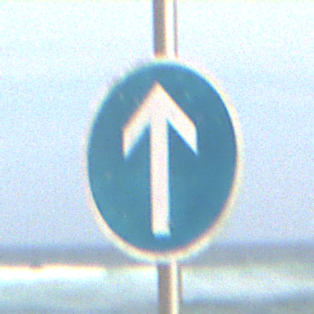
Verkehrszeichen: VorgeschriebeneFahrtrichtungGeradeaus
Umgebung: Outdoor, Suburban
Tageszeit: MorningAfternoon
Wetter: PartlyCloudy
Licht: Natural
Jahreszeit: NotSpecified
Kontrast: HighContrast